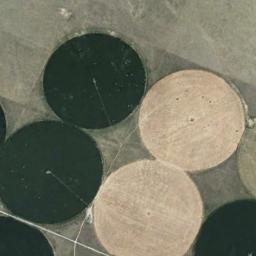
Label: circular_farmland